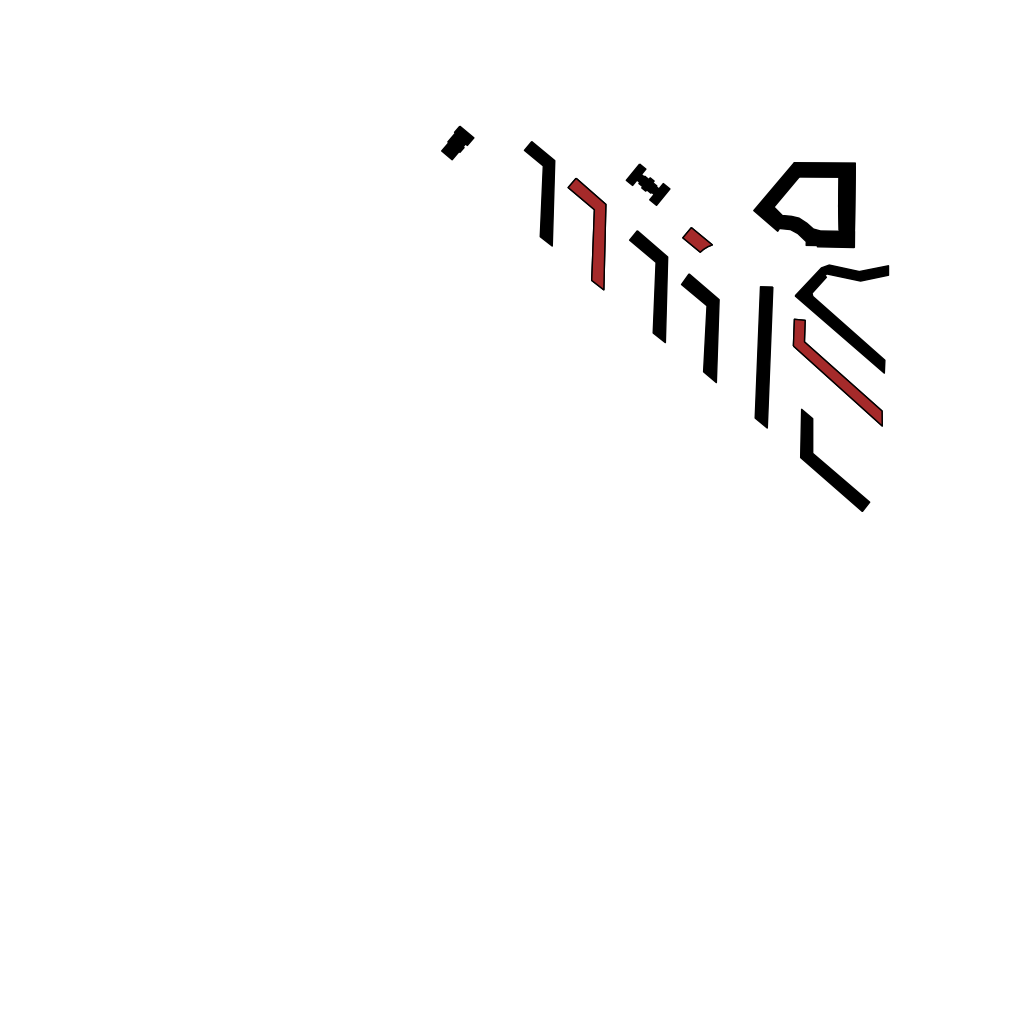
Tags: overhead vector_map, recreation, residential, special, modern, high_rise, density_2, Building, Facility, 1.0 km²